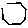
Label: hexagon